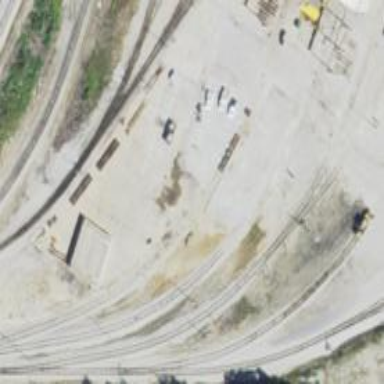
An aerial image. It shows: Railway yard.